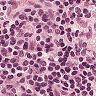
Metastatic tissue present: no